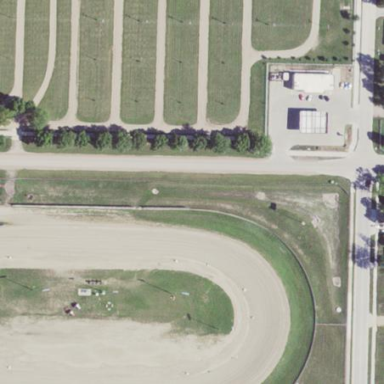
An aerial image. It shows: Motor sport raceway.